Question: I have an Azure SAS URI. I need to upload file in the same. Can I access it using java code. I can only find example using the key and the SAS(shared access signatures) URI.

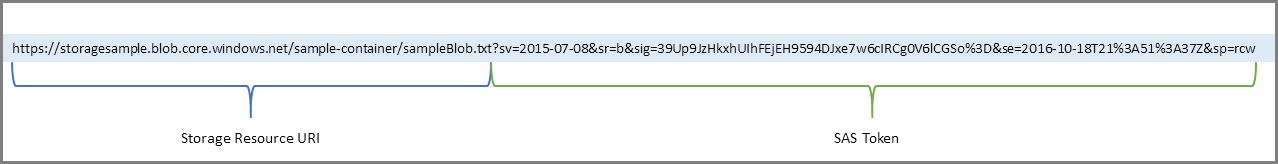
Answer: You can use the <URL> . To upload a file, you just need to use the class CloudBlockBlob which should look like,
'''
URL url = new URL("yourSASUrl");
try
{
CloudBlockBlob blob = new CloudBlockBlob(url)
File source = new File(filePath);
blob.upload(new FileInputStream(source), source.length());
}
'''